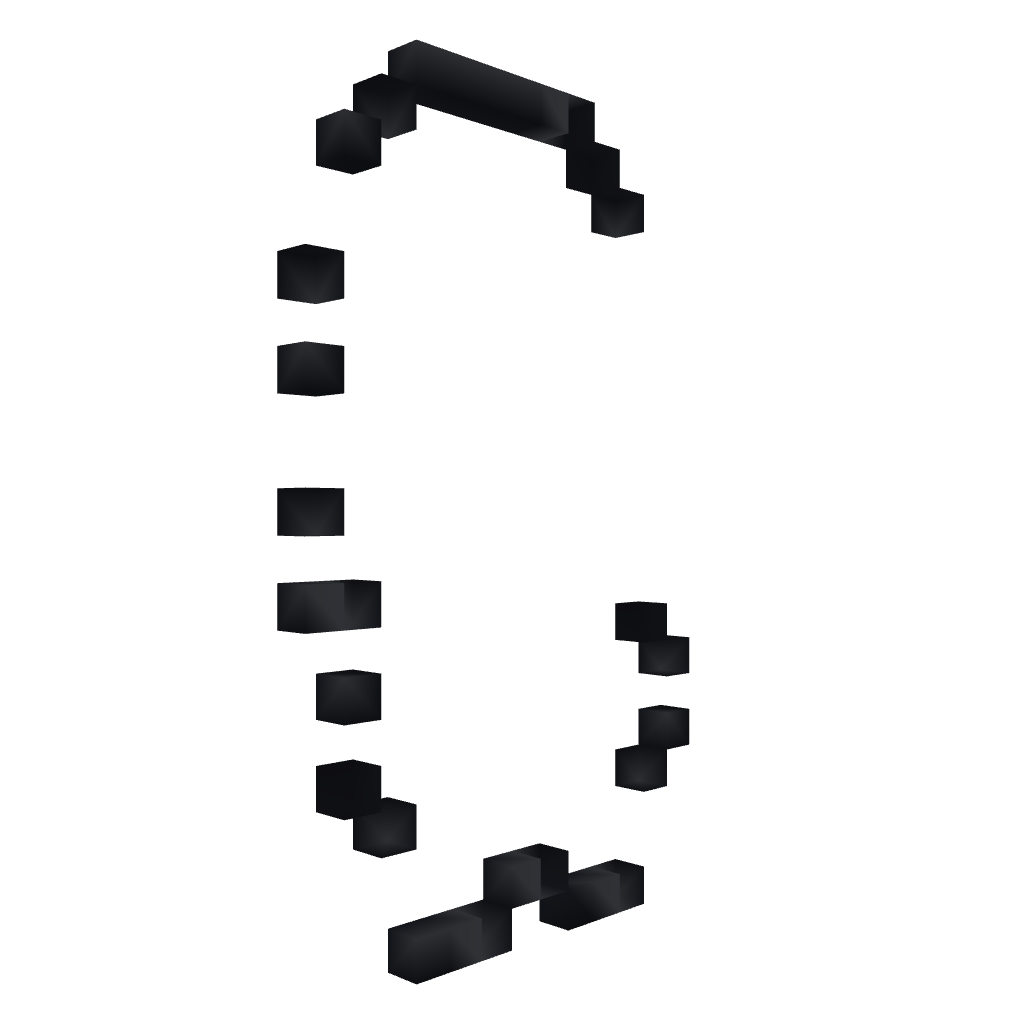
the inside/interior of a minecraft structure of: Toon Zoidberg